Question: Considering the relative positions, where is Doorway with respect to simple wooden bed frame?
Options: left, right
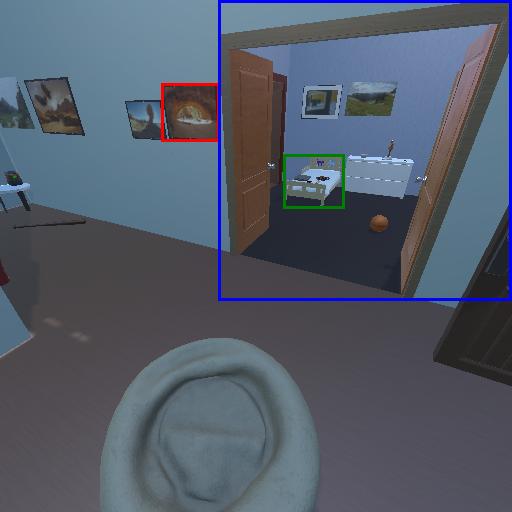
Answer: left